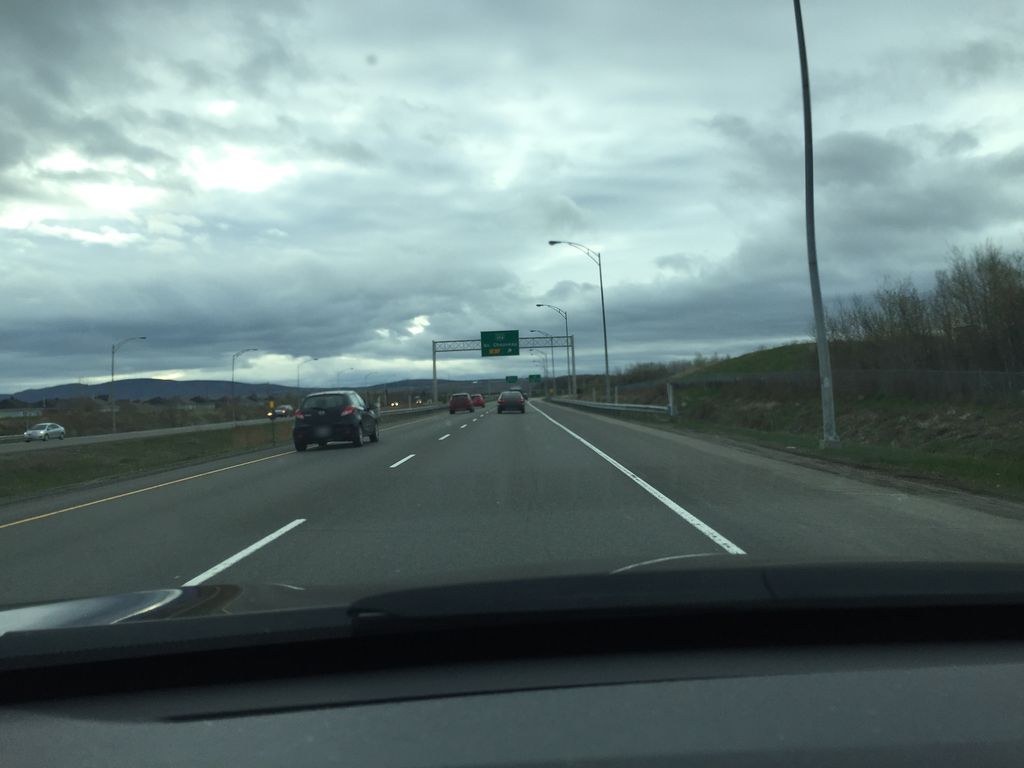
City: quebec_city